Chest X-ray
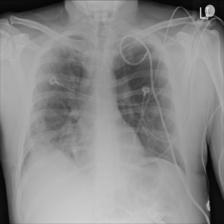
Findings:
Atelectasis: negative
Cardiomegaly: negative
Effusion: negative
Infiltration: negative
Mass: negative
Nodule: negative
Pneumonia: negative
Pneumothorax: negative
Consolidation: positive
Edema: negative
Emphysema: negative
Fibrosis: negative
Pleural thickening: negative
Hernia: negative